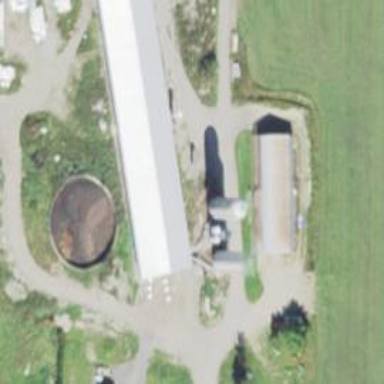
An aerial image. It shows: Farmyard area.